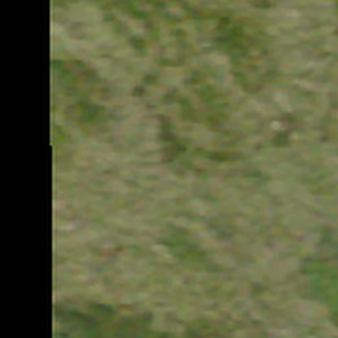
Label: other